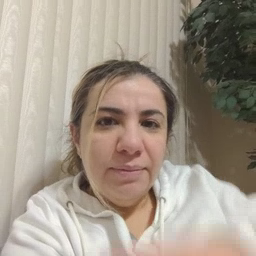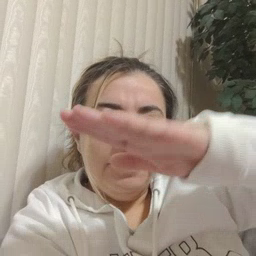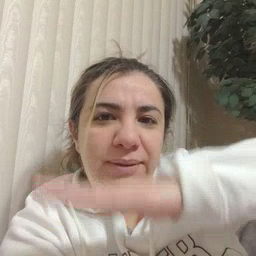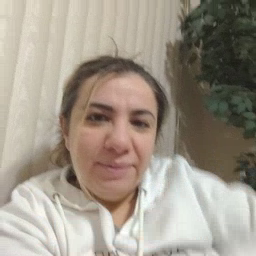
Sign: table